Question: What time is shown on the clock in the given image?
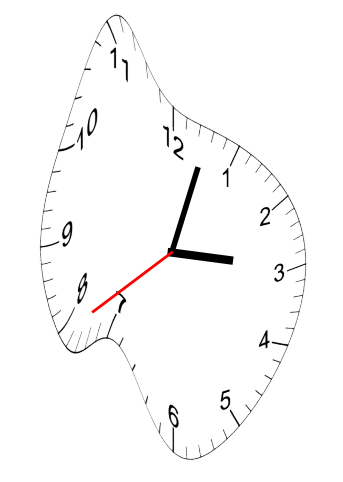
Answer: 03:02:39